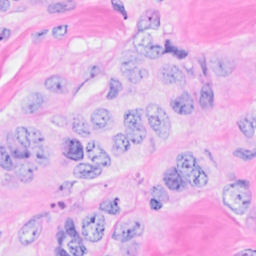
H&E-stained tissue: Breast